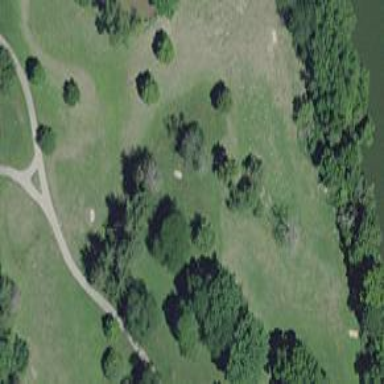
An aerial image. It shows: Disc golf pitch area for leisure land.